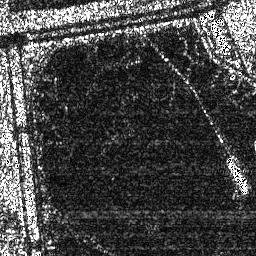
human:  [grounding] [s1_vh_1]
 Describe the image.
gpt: In the satellite image, there is  <ref>1 medium ship </ref> <box>[[86, 59, 97, 76, 0]]</box> located at right.